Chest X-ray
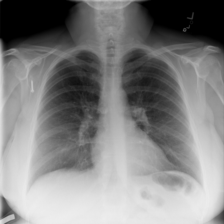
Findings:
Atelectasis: negative
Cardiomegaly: negative
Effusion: negative
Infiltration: negative
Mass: negative
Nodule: negative
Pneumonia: negative
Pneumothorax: negative
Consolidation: negative
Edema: negative
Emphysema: negative
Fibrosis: negative
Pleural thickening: negative
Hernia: negative